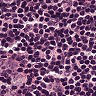
Metastatic tissue present: no